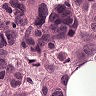
Metastatic tissue present: yes